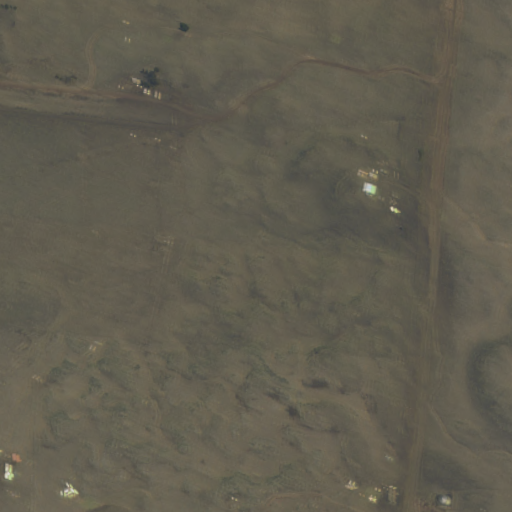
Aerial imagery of valley in Hawaii named Kuupahaa Gulch containing only unknown